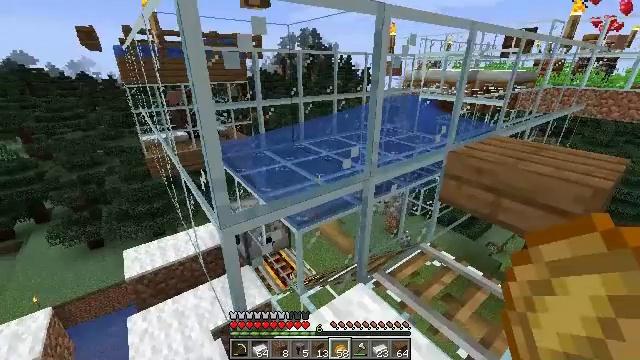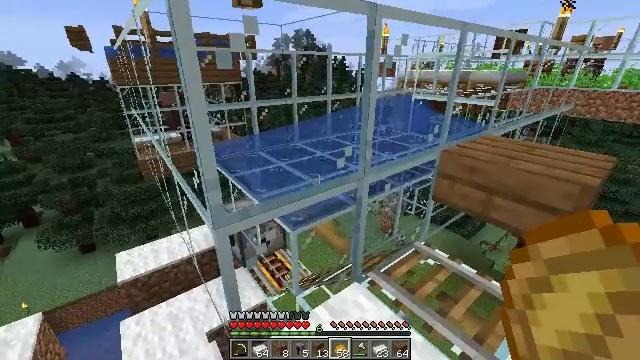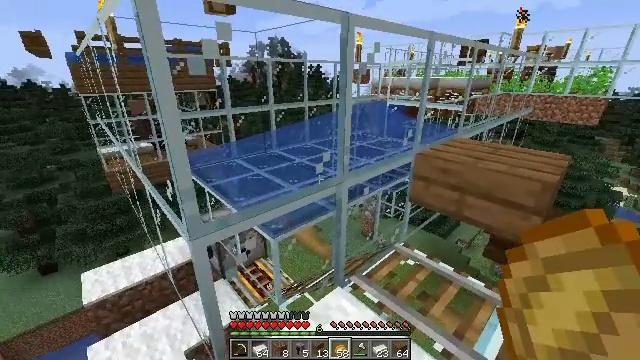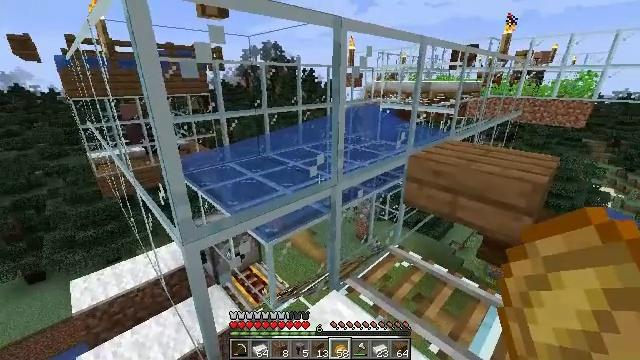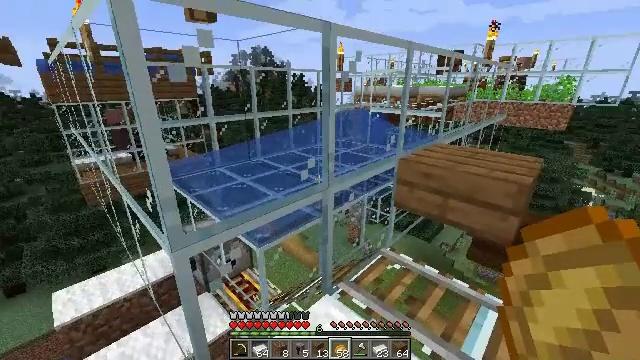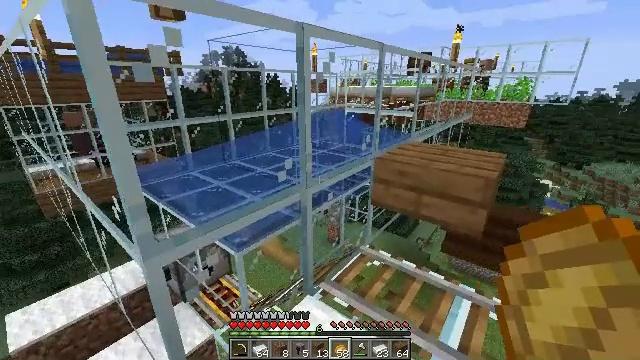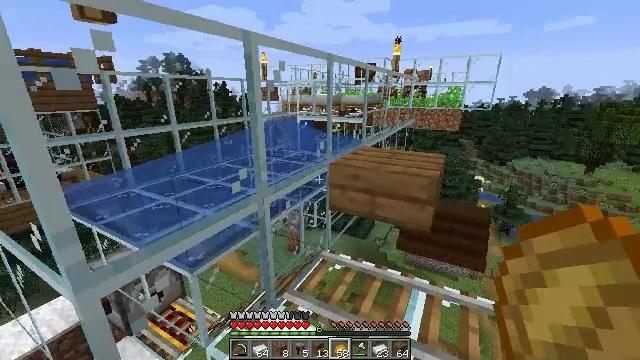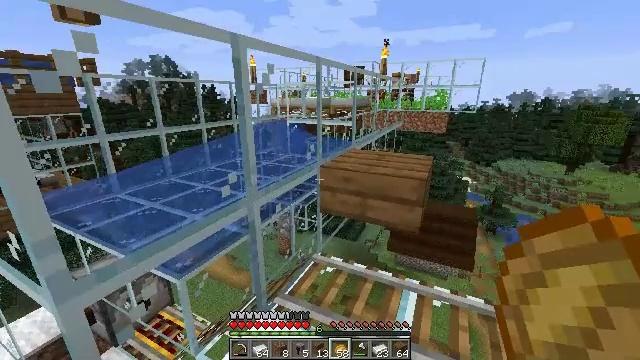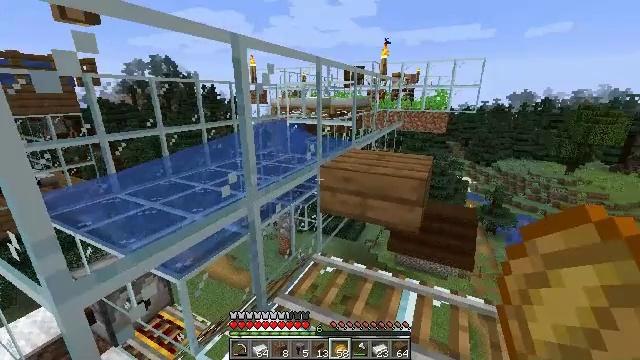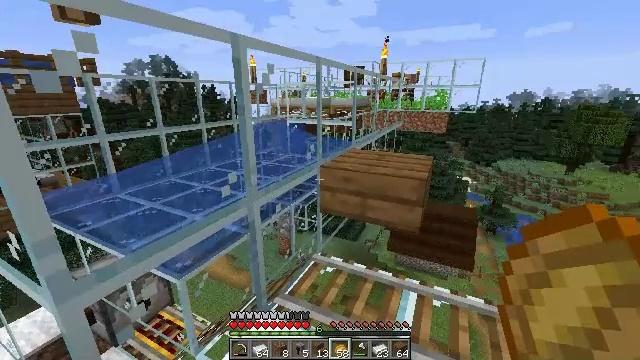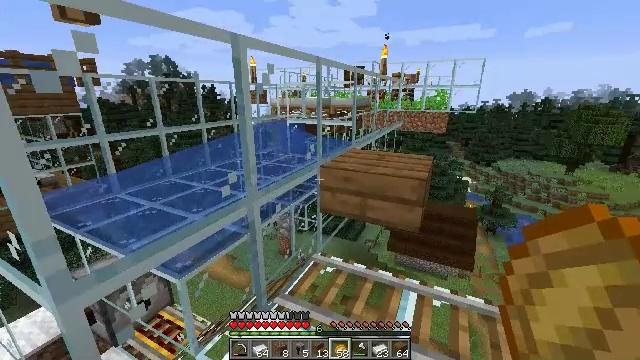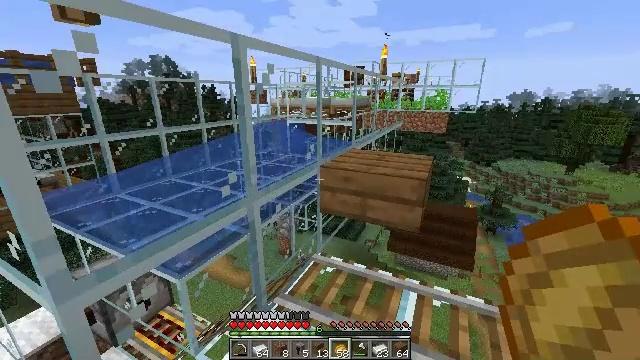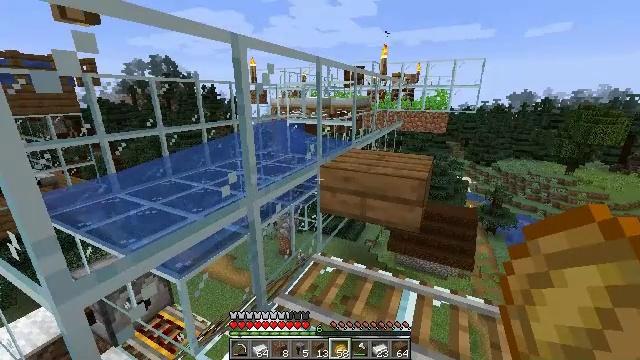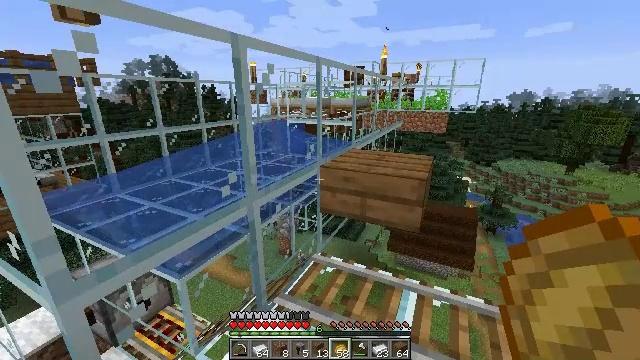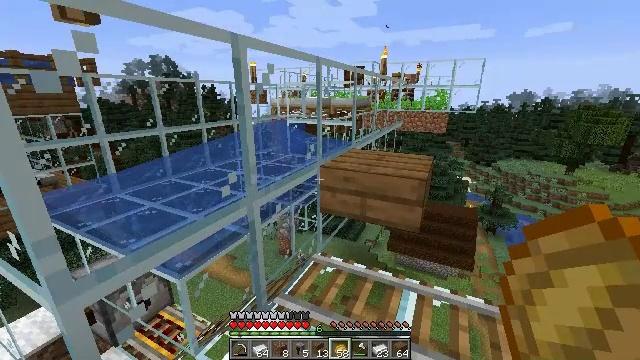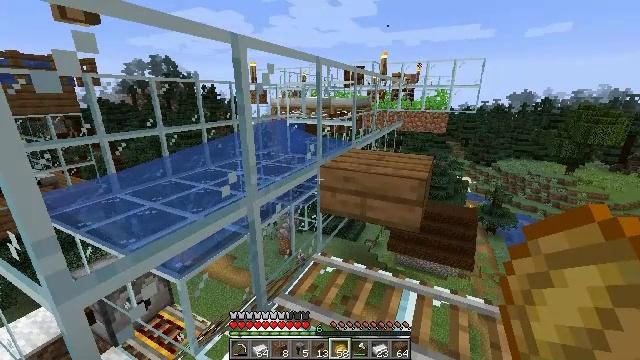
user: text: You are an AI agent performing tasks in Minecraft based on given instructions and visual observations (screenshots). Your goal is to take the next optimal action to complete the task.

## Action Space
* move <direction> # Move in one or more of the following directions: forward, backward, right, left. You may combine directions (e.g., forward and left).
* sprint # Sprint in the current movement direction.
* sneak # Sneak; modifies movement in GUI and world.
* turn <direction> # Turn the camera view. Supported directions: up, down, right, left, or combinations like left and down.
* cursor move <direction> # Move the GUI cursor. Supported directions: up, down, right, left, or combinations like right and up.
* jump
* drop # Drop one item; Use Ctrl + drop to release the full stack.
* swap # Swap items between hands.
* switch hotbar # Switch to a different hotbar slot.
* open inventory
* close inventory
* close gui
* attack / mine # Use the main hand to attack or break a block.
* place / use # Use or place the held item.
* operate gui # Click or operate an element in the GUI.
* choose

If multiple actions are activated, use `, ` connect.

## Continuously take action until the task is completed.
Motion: motion action
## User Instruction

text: Retrieve the smithing table you placed.
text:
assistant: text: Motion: turn right
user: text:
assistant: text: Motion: turn right and up
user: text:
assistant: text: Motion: turn right
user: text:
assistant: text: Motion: turn right
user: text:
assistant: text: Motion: turn right
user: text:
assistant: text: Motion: turn right and up
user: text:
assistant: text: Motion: turn right
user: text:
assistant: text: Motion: no_op
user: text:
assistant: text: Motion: no_op
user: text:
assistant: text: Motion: no_op
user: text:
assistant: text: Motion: no_op
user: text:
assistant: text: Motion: no_op
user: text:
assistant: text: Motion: no_op
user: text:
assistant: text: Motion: no_op
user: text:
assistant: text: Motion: no_op
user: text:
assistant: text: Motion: no_op
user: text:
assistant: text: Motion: no_op
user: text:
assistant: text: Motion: no_op
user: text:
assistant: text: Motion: no_op
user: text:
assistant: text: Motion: no_op
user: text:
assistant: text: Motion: no_op
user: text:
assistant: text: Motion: no_op
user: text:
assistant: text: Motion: no_op
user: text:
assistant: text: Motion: no_op
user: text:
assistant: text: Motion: no_op
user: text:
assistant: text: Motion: no_op
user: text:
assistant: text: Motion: no_op
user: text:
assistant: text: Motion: no_op
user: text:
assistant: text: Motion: no_op
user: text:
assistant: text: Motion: no_op